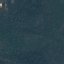
Land use / land cover class: Forest